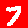
Digit: 7